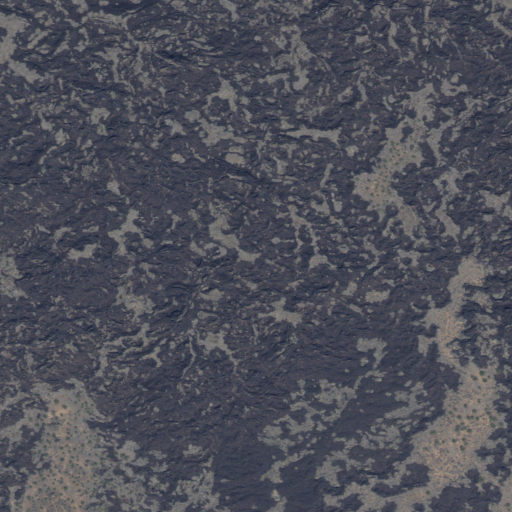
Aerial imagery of mountain in Utah named North Black Rocks containing shrub and evergreen forest